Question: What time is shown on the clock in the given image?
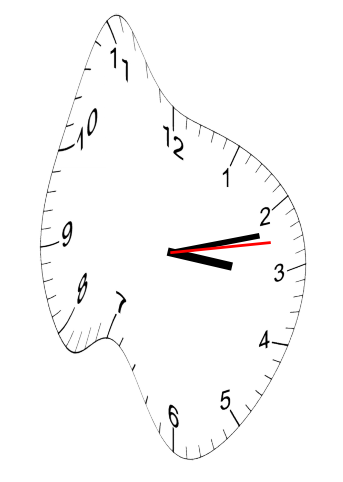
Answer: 03:12:13